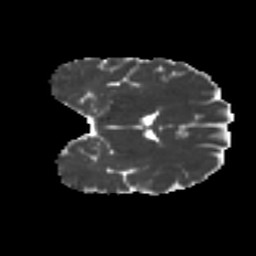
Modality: MD
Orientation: coronal
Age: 36
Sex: male
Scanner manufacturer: ge
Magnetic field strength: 3 T
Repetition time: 7.8 s
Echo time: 0.0618 s